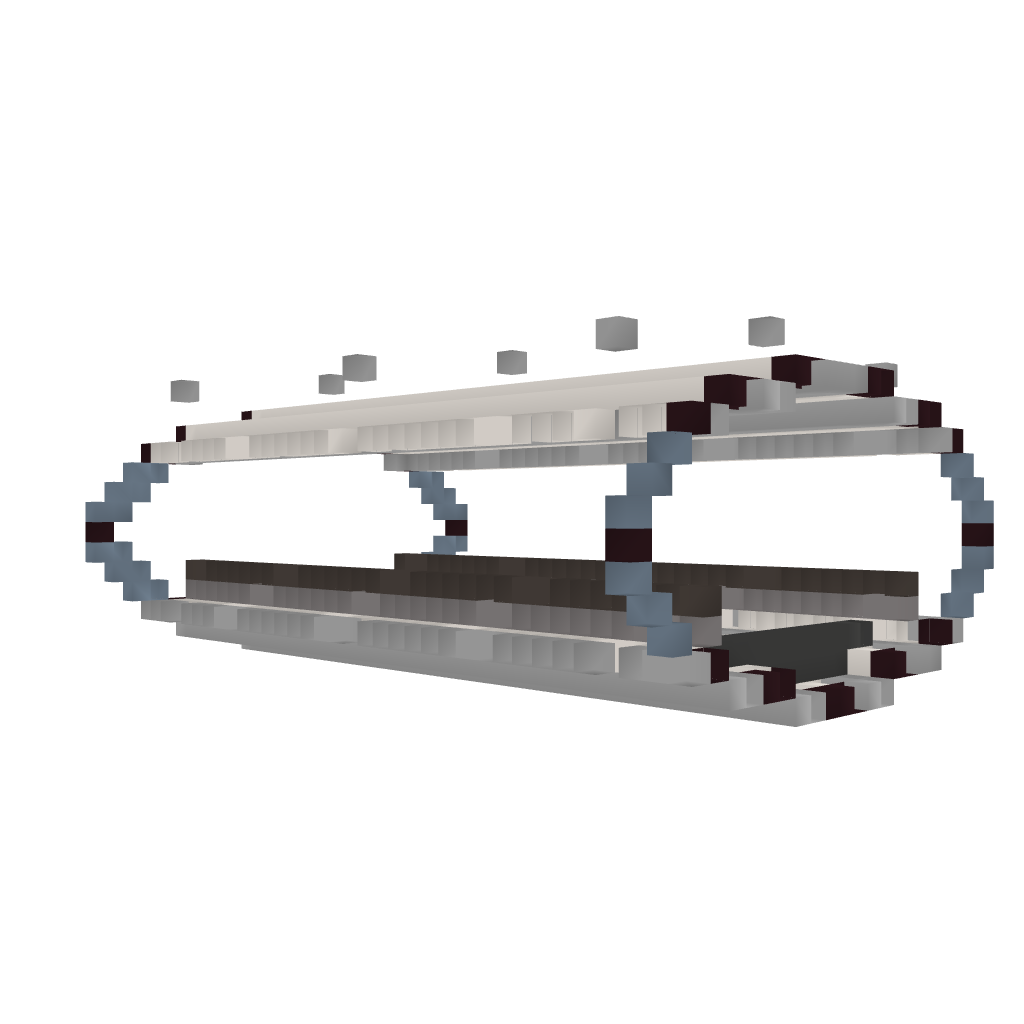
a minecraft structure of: Small modern Train-Station #1